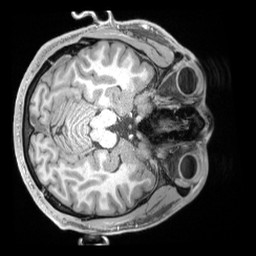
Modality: T1w
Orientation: axial
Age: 24
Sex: male
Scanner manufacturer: siemens
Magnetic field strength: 3 T
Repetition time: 2.4 s
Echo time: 0.00226 s